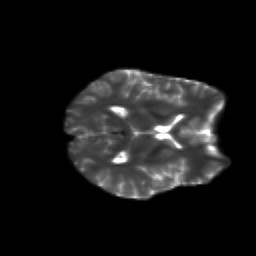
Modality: T2w
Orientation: axial
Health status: healthy
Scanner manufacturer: siemens
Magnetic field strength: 3 T
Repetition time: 10 s
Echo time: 0.092 s